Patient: sex M, age 44
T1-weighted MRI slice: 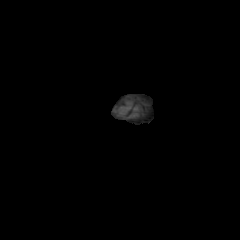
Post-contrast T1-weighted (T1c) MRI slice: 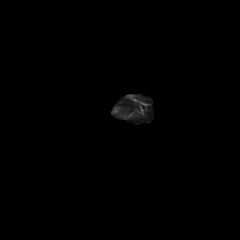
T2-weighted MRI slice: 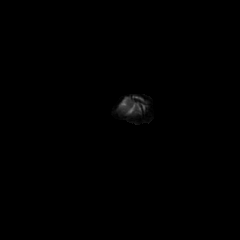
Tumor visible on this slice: no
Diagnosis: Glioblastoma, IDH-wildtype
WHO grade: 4